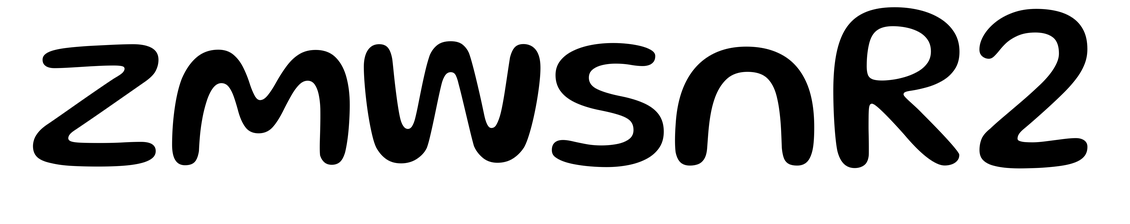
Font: Gluten_Regular